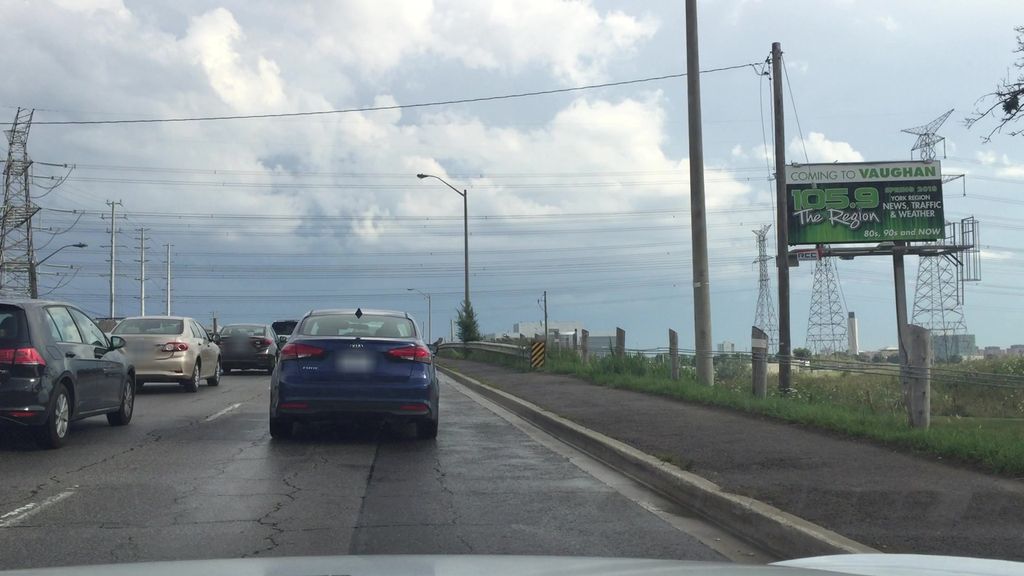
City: toronto